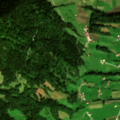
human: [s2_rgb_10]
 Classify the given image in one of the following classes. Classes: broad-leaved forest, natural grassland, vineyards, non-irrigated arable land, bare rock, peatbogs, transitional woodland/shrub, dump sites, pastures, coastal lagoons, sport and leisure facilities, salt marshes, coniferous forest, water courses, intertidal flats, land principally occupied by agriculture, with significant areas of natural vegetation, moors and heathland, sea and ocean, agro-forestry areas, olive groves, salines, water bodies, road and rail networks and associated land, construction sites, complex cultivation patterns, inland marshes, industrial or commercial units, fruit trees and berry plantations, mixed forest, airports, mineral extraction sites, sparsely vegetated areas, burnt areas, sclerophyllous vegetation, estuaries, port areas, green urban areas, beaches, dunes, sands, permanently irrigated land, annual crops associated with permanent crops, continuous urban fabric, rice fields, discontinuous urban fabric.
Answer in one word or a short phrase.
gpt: complex cultivation patterns, land principally occupied by agriculture, with significant areas of natural vegetation, coniferous forest, mixed forest